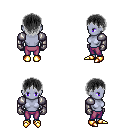
a pixel art fantasy rpg character, female body template, dark elf, purple skin, steel arm armor, magenta pants, gray plain hairstyle, metal gloves, gold boots, four views (front, back, left, right), 2x2 character sprite sheet, small pixel art, hard edges, no anti-aliasing